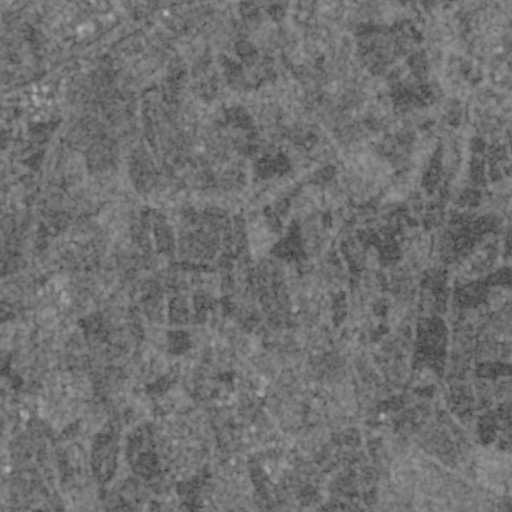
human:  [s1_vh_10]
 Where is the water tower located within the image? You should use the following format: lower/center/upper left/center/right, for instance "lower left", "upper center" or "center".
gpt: The water tower is located in the center of the image.
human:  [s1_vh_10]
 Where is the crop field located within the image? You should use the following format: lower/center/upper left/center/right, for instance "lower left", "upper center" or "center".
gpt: There is no crop field in the image.

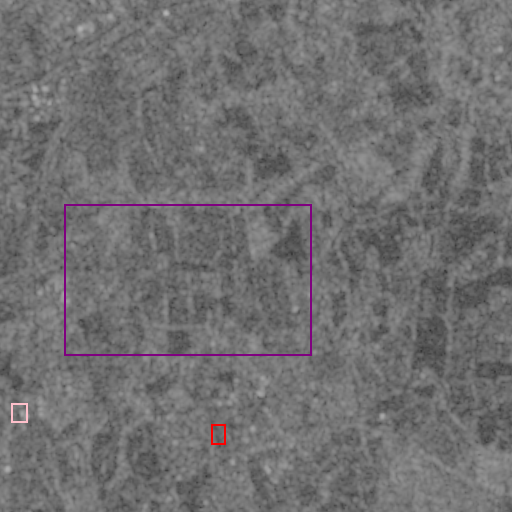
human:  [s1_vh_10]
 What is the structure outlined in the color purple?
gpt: The structure outlined in purple is a crop field.
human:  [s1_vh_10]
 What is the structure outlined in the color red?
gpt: The structure outlined in red is a park.
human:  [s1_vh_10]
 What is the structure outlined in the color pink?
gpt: The structure outlined in pink is a parking lot.
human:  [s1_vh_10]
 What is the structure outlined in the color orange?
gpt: There is no orange outline.